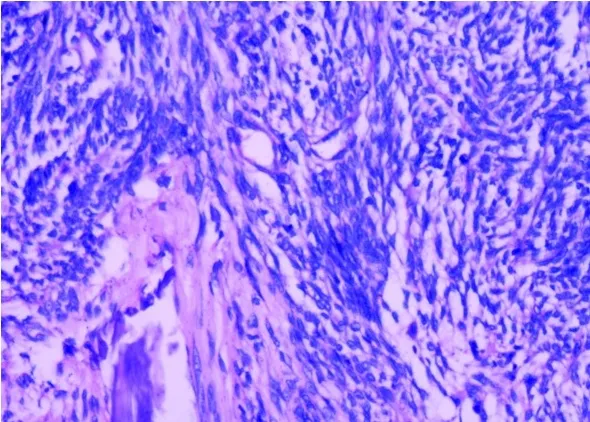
HE staining showing malignant mesenchymal tumor tissue. HE, hematoxylin-eosin.
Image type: pathology (h&e)